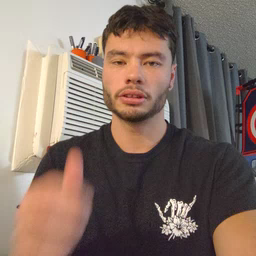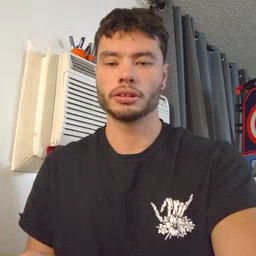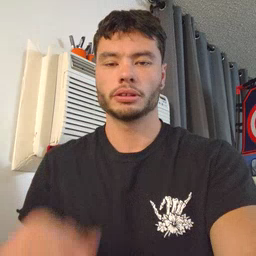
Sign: because